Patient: sex F, age 59
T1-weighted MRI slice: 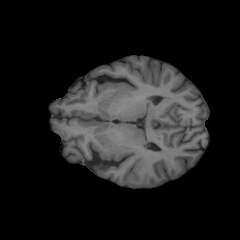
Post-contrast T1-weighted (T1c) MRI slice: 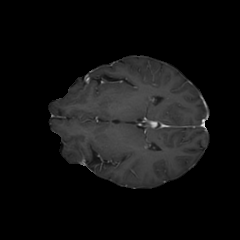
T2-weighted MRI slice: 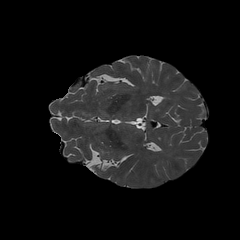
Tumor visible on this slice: no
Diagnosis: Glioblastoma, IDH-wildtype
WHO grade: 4